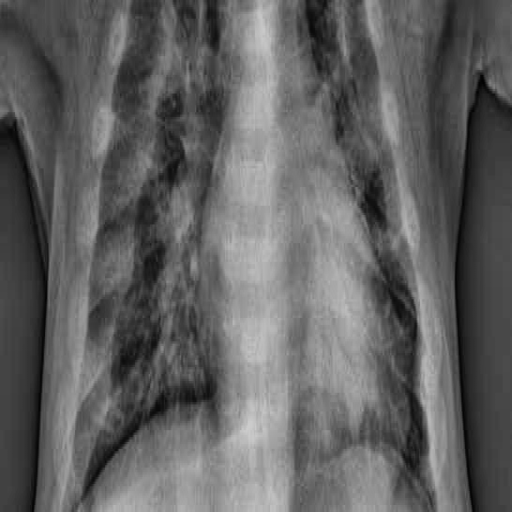
Finding: PNEUMONIA